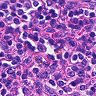
Metastatic tissue present: no